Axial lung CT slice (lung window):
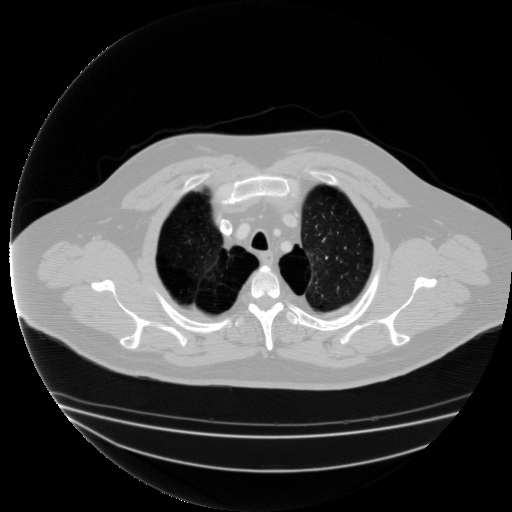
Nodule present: no